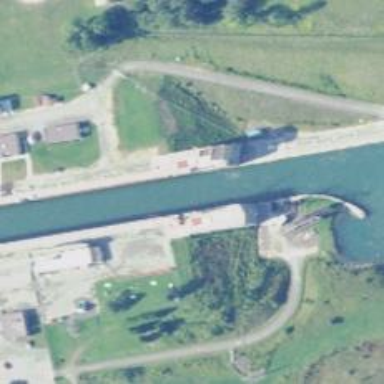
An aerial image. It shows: Lock gate along waterway.